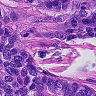
Metastatic tissue present: yes